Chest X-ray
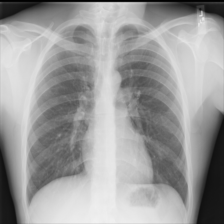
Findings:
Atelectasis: negative
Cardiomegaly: negative
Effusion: negative
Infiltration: negative
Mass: negative
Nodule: negative
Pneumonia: negative
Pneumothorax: negative
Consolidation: negative
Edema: negative
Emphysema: negative
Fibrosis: negative
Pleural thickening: negative
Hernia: negative